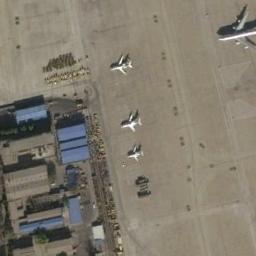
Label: airplane